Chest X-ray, PA view. Patient: 43 years old, sex M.
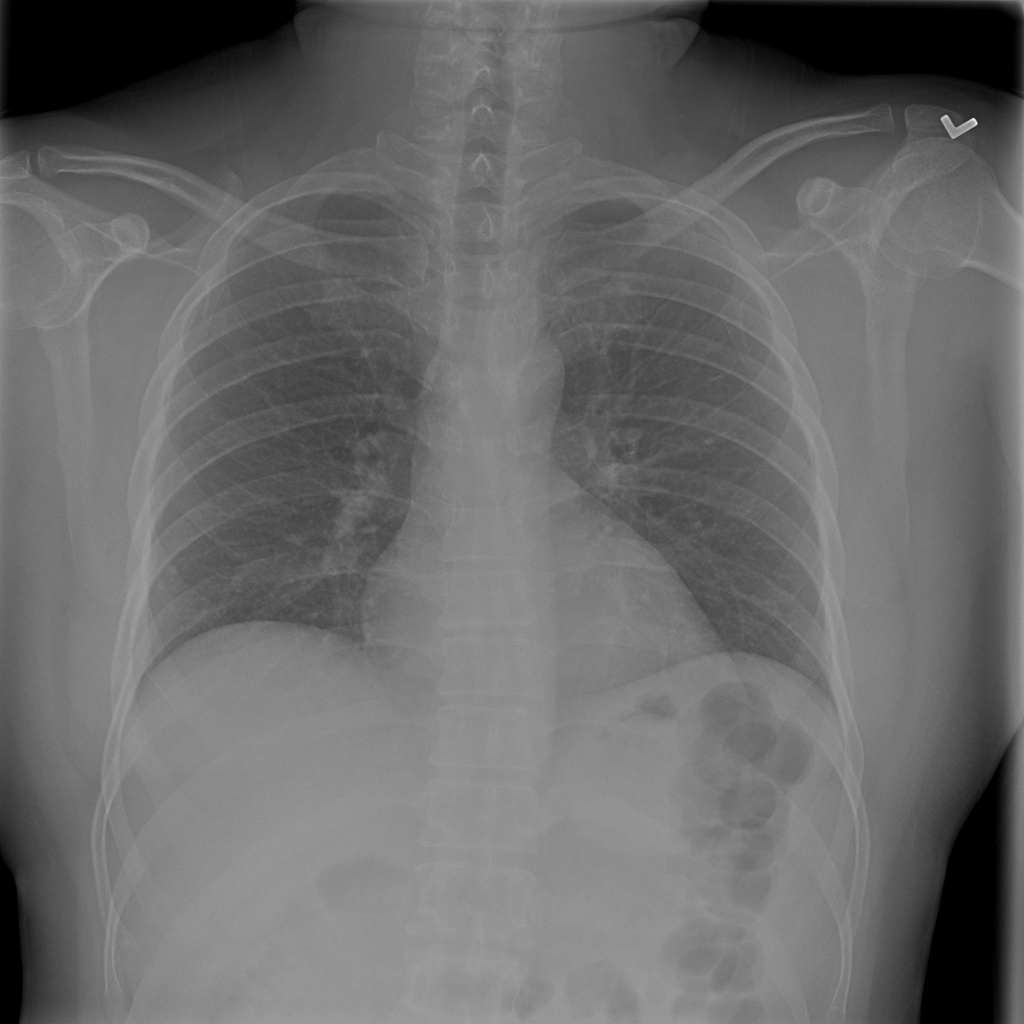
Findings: No Finding